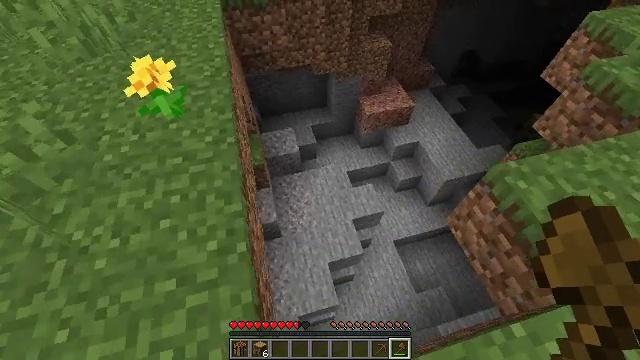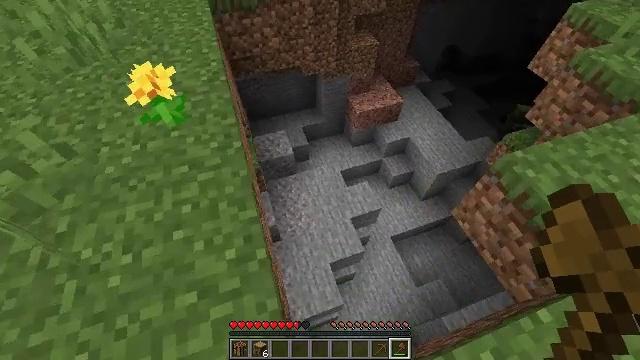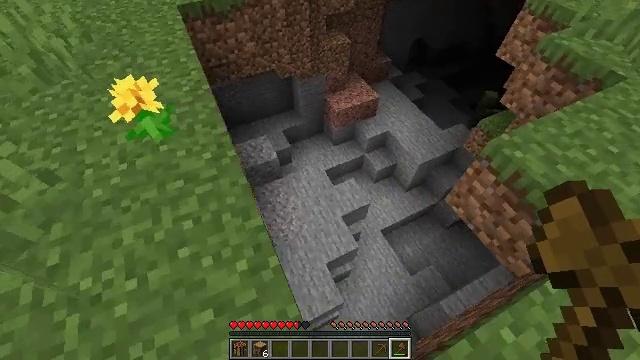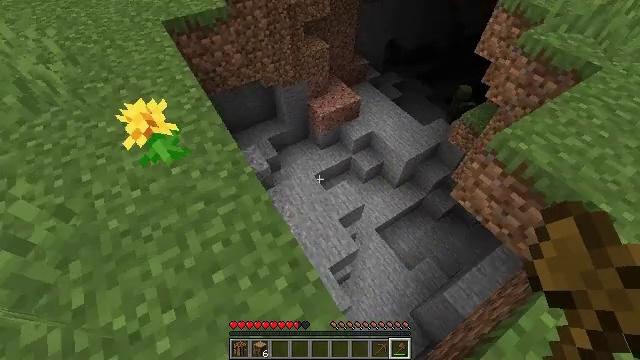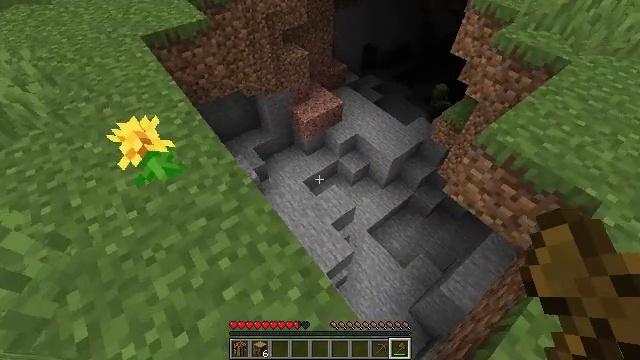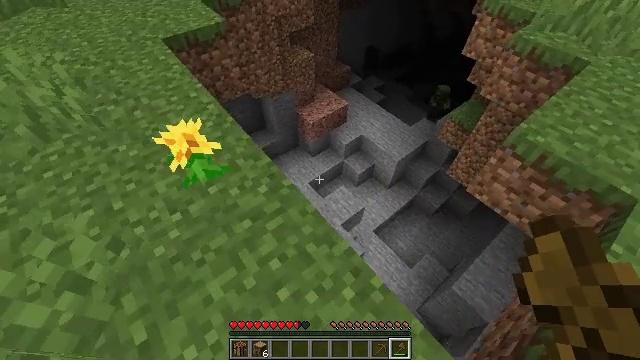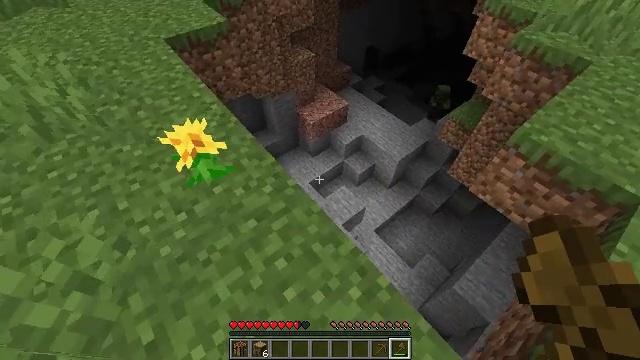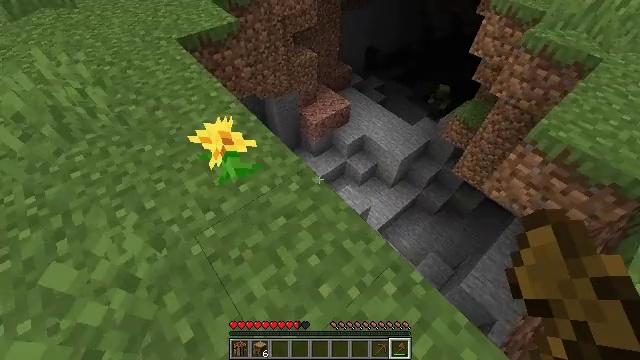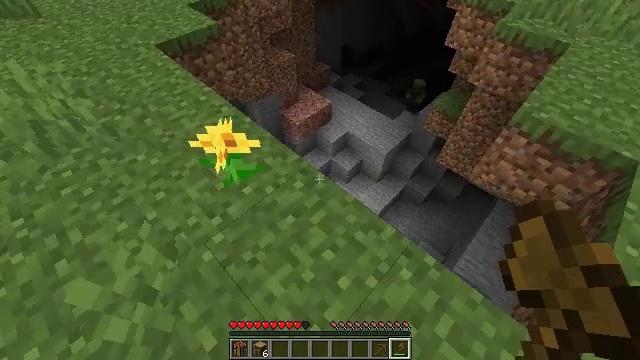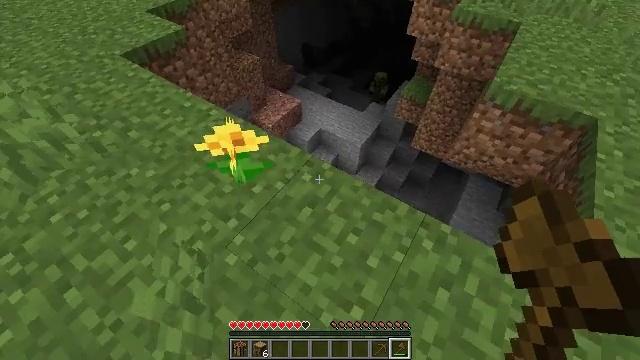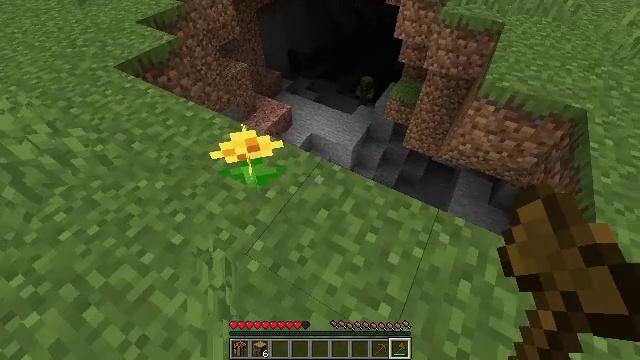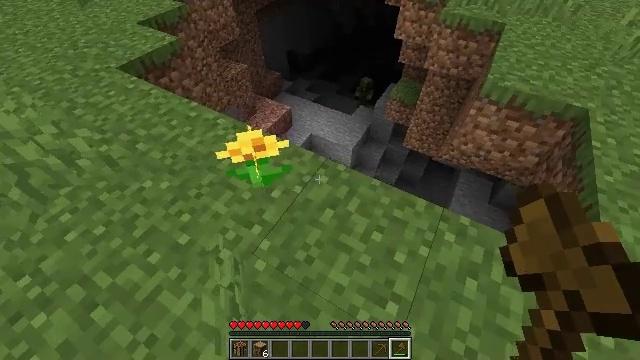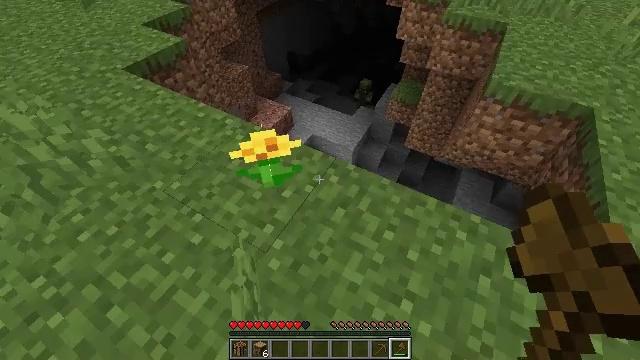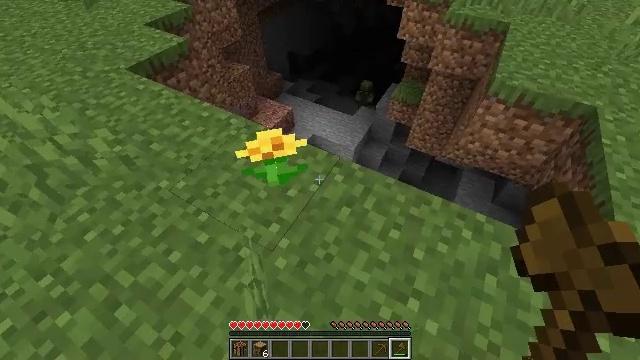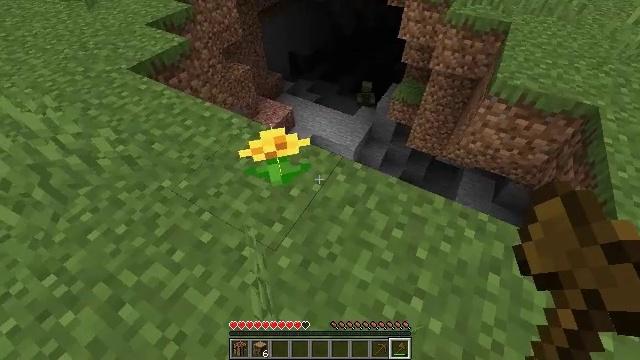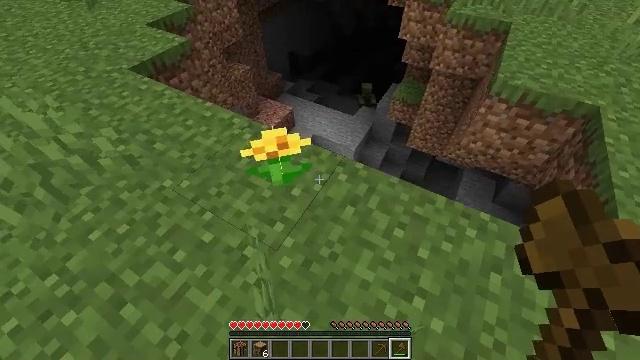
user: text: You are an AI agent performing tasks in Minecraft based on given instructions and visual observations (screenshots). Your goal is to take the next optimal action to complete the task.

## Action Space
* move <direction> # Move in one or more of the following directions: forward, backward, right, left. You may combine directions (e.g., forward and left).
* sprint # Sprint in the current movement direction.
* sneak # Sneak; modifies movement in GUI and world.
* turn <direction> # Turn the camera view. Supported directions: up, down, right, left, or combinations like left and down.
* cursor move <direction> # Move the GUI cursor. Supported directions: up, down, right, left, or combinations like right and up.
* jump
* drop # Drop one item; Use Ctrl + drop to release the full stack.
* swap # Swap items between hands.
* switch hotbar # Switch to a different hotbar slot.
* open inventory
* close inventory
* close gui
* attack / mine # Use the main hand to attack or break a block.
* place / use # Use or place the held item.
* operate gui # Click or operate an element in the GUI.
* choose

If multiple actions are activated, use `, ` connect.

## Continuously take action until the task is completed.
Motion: motion action
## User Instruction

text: Clear away tall grass.
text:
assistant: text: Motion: move left, turn right
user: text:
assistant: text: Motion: move left, turn right
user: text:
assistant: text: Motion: move left, turn right and up
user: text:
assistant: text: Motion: move left, turn right and up
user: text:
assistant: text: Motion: move left
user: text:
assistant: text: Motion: move left
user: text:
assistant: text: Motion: move left
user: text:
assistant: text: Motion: move left, turn right
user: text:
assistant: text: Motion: move left, turn right
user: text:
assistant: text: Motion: turn right and up
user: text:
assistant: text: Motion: no_op
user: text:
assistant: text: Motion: no_op
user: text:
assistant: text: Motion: no_op
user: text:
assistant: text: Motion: no_op
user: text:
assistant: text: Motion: no_op
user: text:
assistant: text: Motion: no_op
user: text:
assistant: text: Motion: move forward
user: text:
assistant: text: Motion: move forward
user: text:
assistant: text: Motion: move forward and move left
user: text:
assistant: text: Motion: move forward and move left
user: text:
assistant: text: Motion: move forward and move left
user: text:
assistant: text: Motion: move forward and move left
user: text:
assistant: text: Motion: move forward and move left
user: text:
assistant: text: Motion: move forward and move left
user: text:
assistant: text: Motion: move left
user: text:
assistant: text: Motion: move left, turn right
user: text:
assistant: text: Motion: move left, turn right
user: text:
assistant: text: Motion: move left, turn right
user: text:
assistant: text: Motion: move left, turn right and up
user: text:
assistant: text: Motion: move left, turn right and up